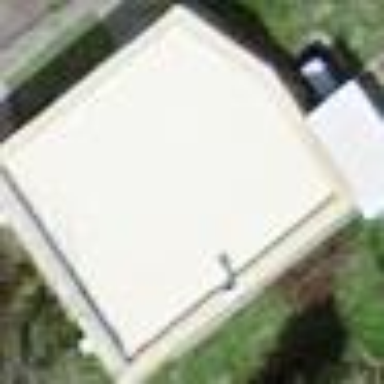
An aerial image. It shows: Swimming pool located in leisure land.